Question:
I have installed and added the products to the shop. But for testing when I tried to checkout, it says "There are no carriers that deliver to the address you selected.".
I need
>
1. All cash on delivery
2. Our own shipping
3. Flat shipping fee say 2USD.
How can I achieve the above requirements?
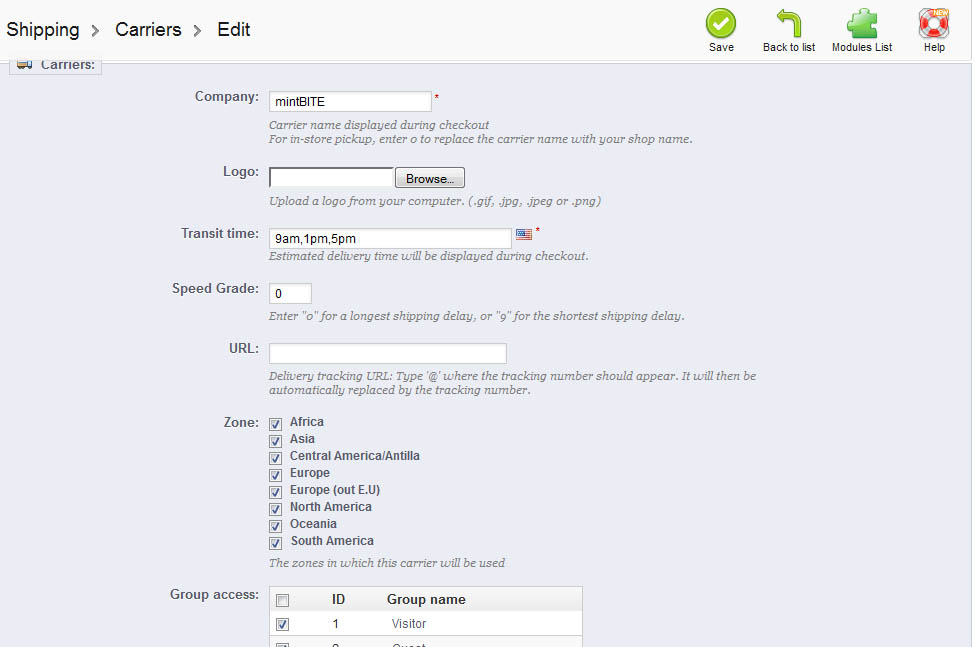
Answer: in Prestashop 1.6.1.4
Go to
and select "" and click to edit it.
In 2nd tab "" tab slect your ranges. (Which you select during prestashop installation)
or if you don't know then simply click on "" ranges.